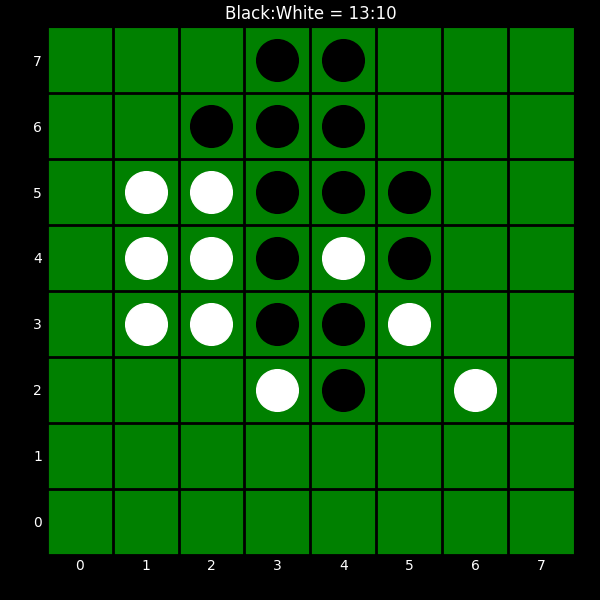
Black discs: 13
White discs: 10